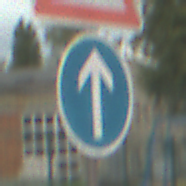
Verkehrszeichen: VorgeschriebeneFahrtrichtungGeradeaus
Zusatzzeichen oben: Lichtzeichenanlage
Umgebung: Outdoor, Suburban
Tageszeit: MorningAfternoon
Wetter: PartlyCloudy
Licht: Natural
Jahreszeit: NotSpecified
Kontrast: LowContrast